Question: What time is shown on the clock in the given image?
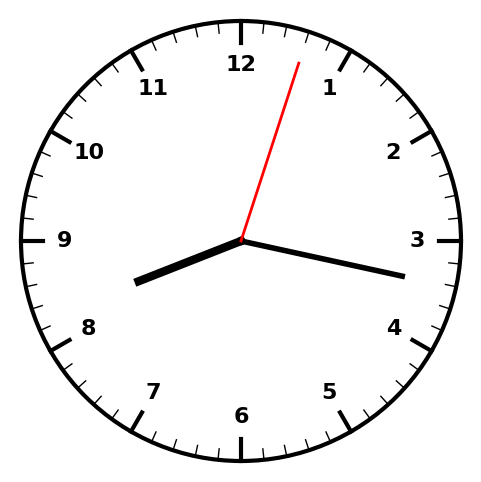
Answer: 08:17:03